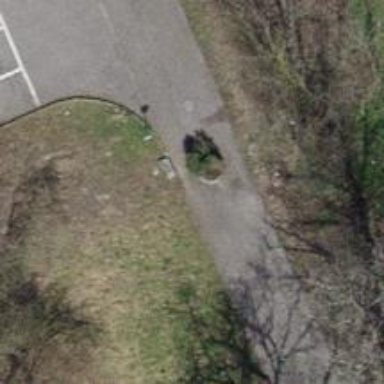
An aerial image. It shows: Bollard barrier.